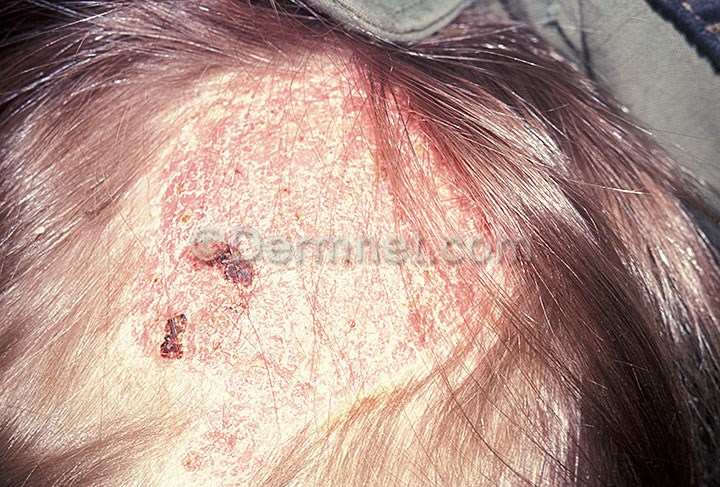
Disease: Tinea Ringworm Candidiasis and other Fungal Infections